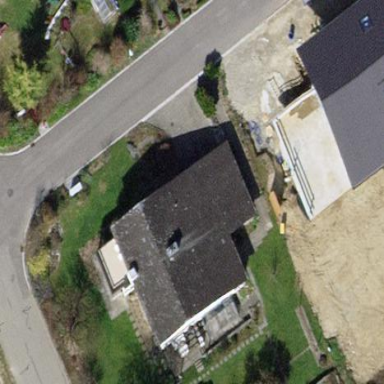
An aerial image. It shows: Detached building with saltbox roof shape.